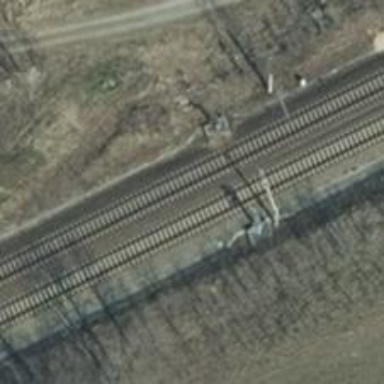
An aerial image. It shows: Light railway signal with light crossing form.